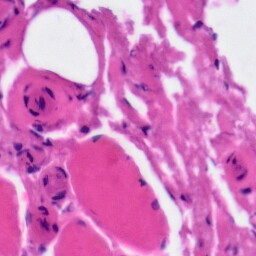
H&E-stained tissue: Tonsil